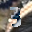
Label: 3